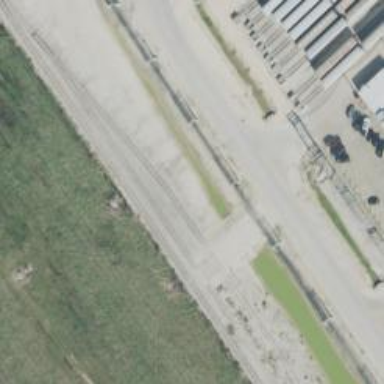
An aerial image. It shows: Railway spur service.